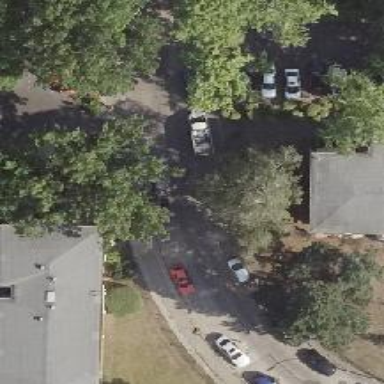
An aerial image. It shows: Residential road with concrete plates for the surface. There are sidewalks on both sides and parallel on-street parking lanes.